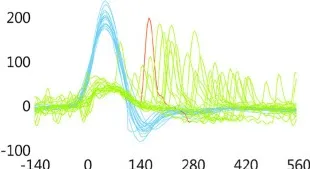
VHIT comparison of superimposed head [right: red; left: blue] and eye [green] velocity expressed in degrees/second (y axis) vs. Time in ms (x axis) during HIMP trials of both lateral SCCs with the "Spontaneous Nystagmus" check box selected. Included are mean VOR gain values obtained at 2 months of follow-up (A). Similar vHIT comparison of superimposed head and eye velocity in degrees/second (y axis) vs. Time in ms (x axis) during SHIMP trials; "Spontaneous Nystagmus" check box selected.
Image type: chart (chart)